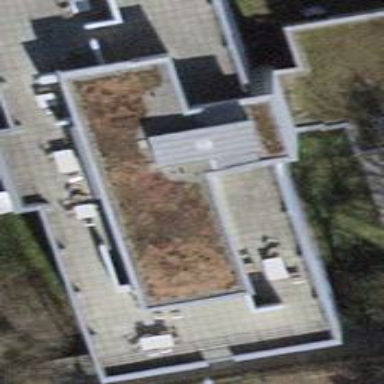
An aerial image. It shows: Hospital building.